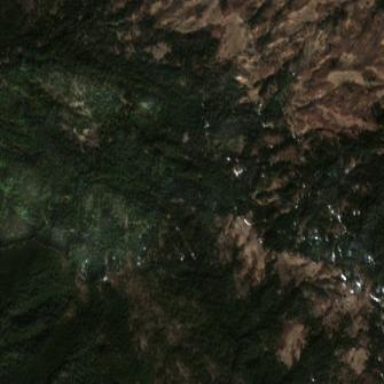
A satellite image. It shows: Forest area.